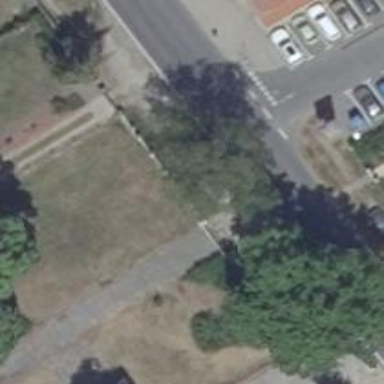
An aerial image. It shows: Parking entrance with surfaced area.